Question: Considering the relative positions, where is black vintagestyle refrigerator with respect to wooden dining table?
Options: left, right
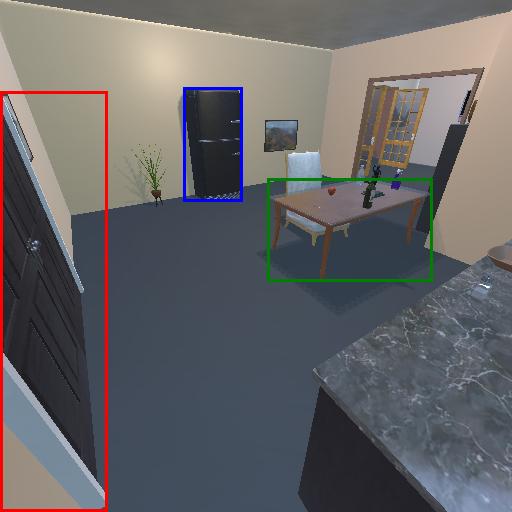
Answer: left